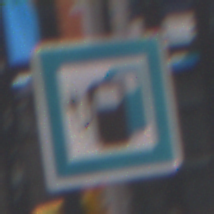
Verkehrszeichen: LadestationFuerElektrofahrzeuge
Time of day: MorningAfternoon
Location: Outdoor (Urban)
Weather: Overcast
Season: NotSpecified
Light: Natural